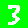
Digit: 3